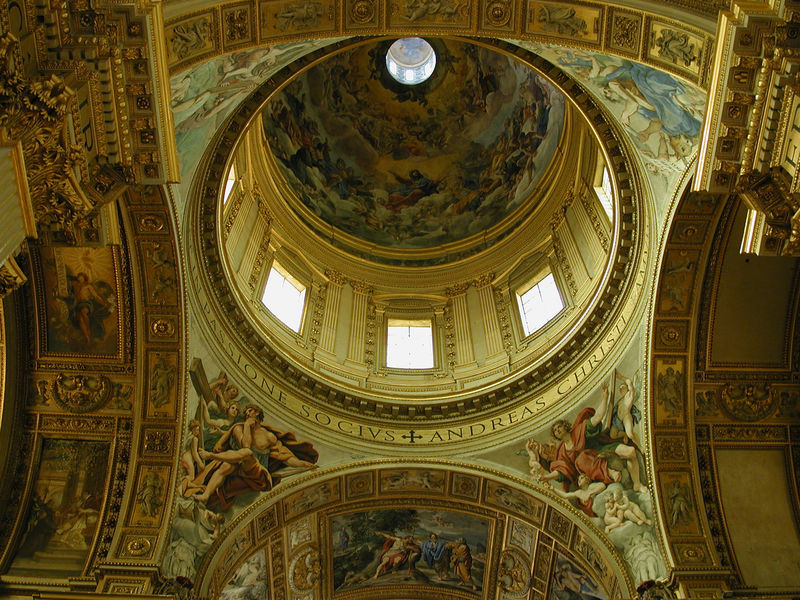
Titel: Rom, S. Andrea della Valle
Künstler: Carlo Rainaldi
Standort: Rom, S. Andrea della Valle (EU - I - Latium)
Schlagwörter: gemälde, gott, himmel, nackt, schatten, fenster, laterne, licht, barock, kirche, gold, decke, kinder, engel, schrift, bilder, bogen, kuppel, wandmalerei, stuck, bögen, gewölbe, vergoldet, kreuz, rundfenster, text, kathedrale, verziert, laibung, jesus, fresken, deckenfresken, heilige, fresko, putten, sakral, vergoldung, andreas, stichkappen, wandmalereien, vergodet